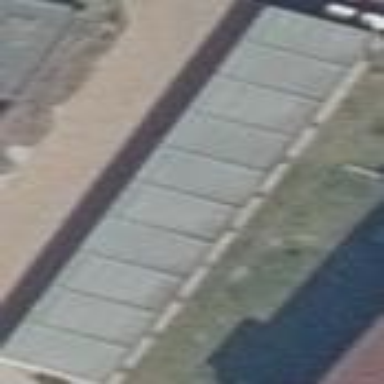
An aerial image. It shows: Group of garages.